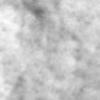
Label: no_change